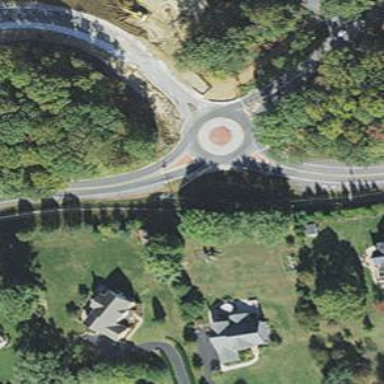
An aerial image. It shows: Tertiary road leading to roundabout.